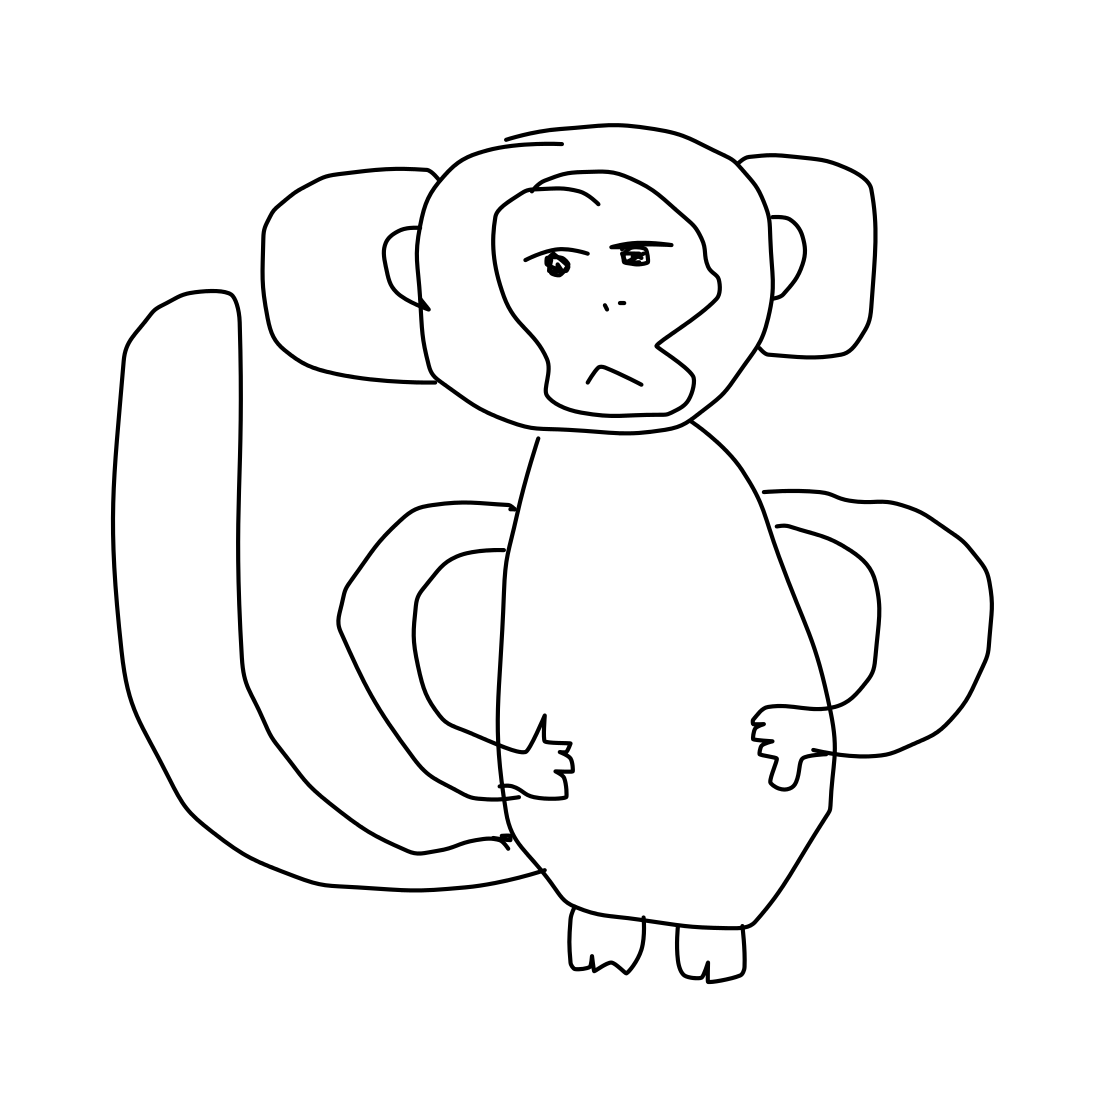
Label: monkey